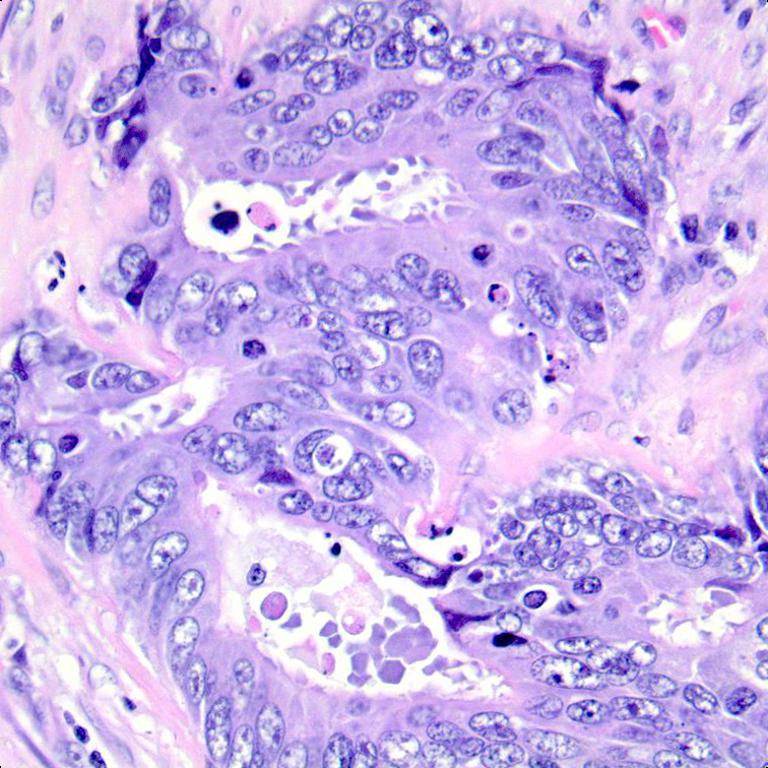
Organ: colon
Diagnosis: adenocarcinomas